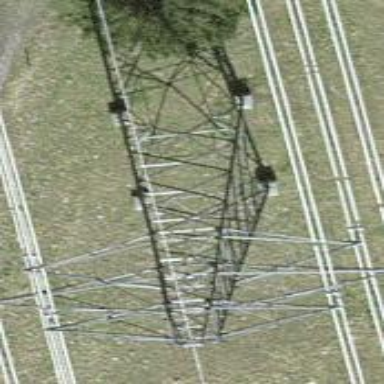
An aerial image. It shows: Towering power structure.